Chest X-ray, AP view. Patient: 21 years old, sex M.
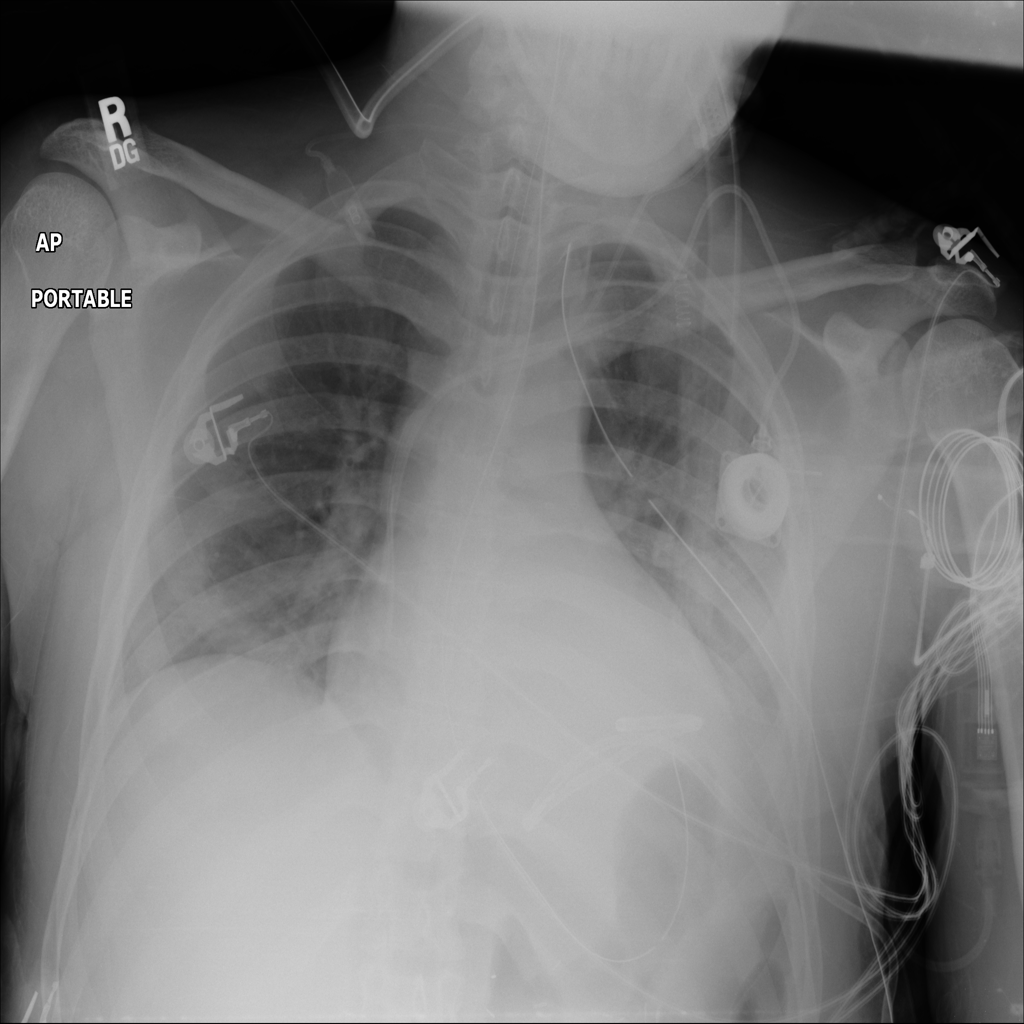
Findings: Atelectasis